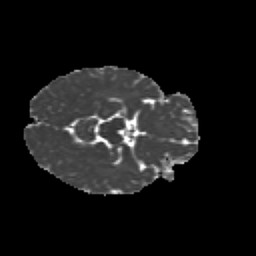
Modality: MD
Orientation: axial
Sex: female
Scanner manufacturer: siemens
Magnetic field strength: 3 T
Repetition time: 5 s
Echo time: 0.071 s